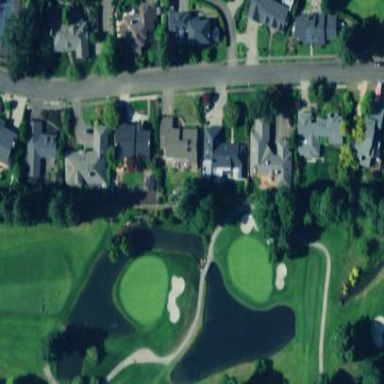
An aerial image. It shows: Water hazard in golf course. The hazard is natural water feature.